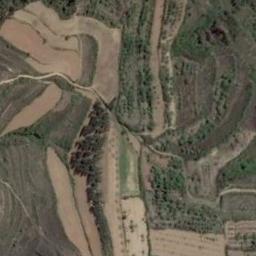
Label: terrace